Question: I am having trouble adding an object to associate class.
the parent class, user, has a has_many relation with the ad class.
When i try to access user's has_many object ":ads" from the ad controller, it returns me an "undefined method ads" exception. I am posting my model and my controller code below. Please help me on this issue.
user model
'''
class User < ActiveRecord::Base
has_many :ads
has_secure_password
has_attached_file :avatar, :styles => { :medium => "300x300>", :thumb => "50x50#" }, :default_url => "/images/:style/missing.png"
validates_attachment_content_type :avatar, :content_type => /\Aimage\/.*\Z/
def self.searchID(query)
where("id like ?", "#{query}")
end
end
'''
ad model
'''
class Ad < ActiveRecord::Base
belongs_to :user
scope :orderNewestFirst , lambda { order("id DESC") }
has_attached_file :avatar, :styles => { :medium => "300x300>", :thumb => "100x100#" }, :default_url => "/images/:style/missing.png"
validates_attachment_content_type :avatar, :content_type => /\Aimage\/.*\Z/
def self.search(query)
where("title like ?", "%#{query}%")
end
end
'''
Ad Controller
'''
class AdController < ApplicationController
layout false
before_action :confirm_logged_in
def index
@ads = Ad.orderNewestFirst
end
def new
@ad = Ad.new()
end
def create
@find = session[:user_id]
@user = User.searchID(@find)
@ad = Ad.new(ad_params)
if @user.ads << @ad #***this is where the error is occuring***
flash[:notice] = "Ad created Successfully"
redirect_to(:controller => 'user' , :action => 'index')
else
render('new')
end
end
def show
@ad = Ad.find(params[:id])
end
def ad_params
params.require(:ad).permit(:title, :category, :description , :priceRange, :avatar )
end
end
'''
Here are my migrations for User and Ad
User Migration
'''
class CreateUsers < ActiveRecord::Migration
def up
create_table :users do |t|
t.string "firstName" , :limit => 50 , :null => false
t.string "lastName" , :limit => 50
t.string "email" , :null => false
t.string "password" , :limit => 30 , :null => false
t.integer "rating" , :default => 0
t.string "location" , :default => "Lahore"
t.timestamps null: false
end
end
def down
drop_table :users
end
end
#user = User.new(:firstName => "" , :lastName => "" , :email => "" , :password => "" , :rating => "" , :location => "")
'''
Ad Migration
'''
class CreateAds < ActiveRecord::Migration
def up
create_table :ads do |t|
t.references :user
t.string "title" , :null => false
t.string "category" , :null => false
t.text "description"
t.string "priceRange" , :null => false
t.attachment :avatar
t.timestamps null: false
end
add_index("ads" , "user_id")
end
def down
drop_table :ads
end
end
#ad = Ad.new(:title => "" , :category => "" , :description => "" , :priceRange => "")
'''
The error that i get..

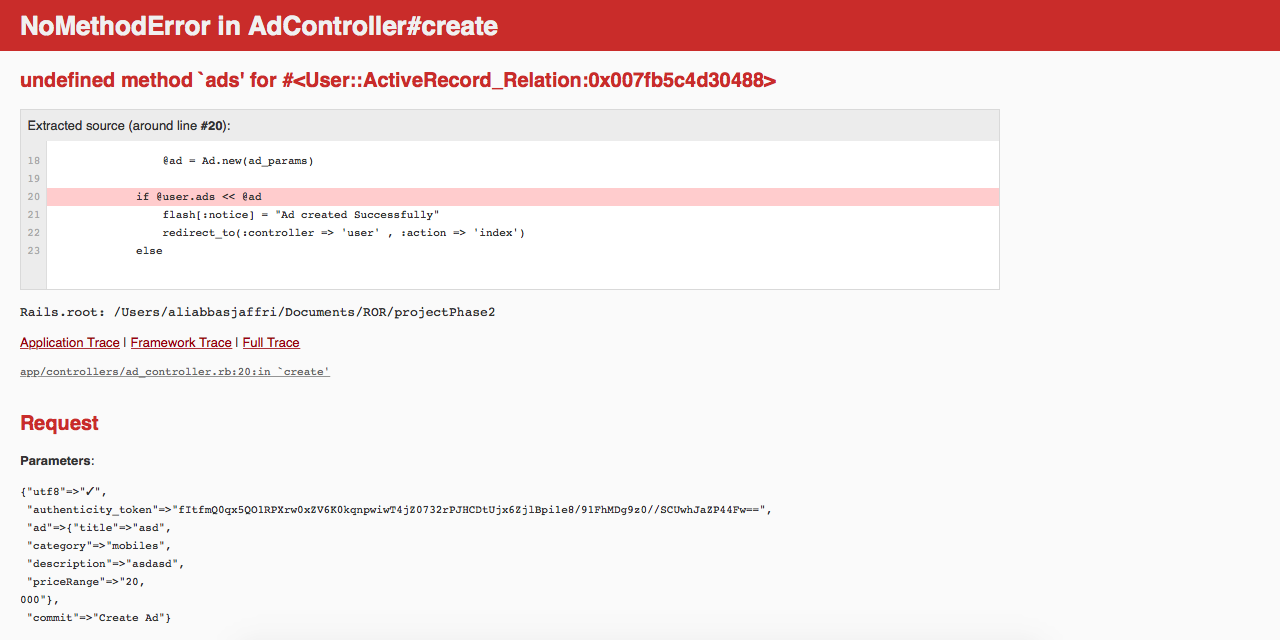
Answer: Your 'User.searchID(query)' returns multiple user records (a relation object), not a single one.
If you change it to 'User.searchID(query).take', it fetches only a single record, and the error vanishes.
I don't know what value 'session[:user_id]' holds, but looking at your 'users' table, this would simply be an integer ID? In that case, there isn't much sense in the current approach. I'd recommend something like this:
'''
def create
@user = User.find(session[:user_id])
# Rest of create method
end
'''
The 'User.find' method looks for a user record with that exact ID, and will return a single record straight away. This is one of the most common ways to fetch records using Ruby on Rails.